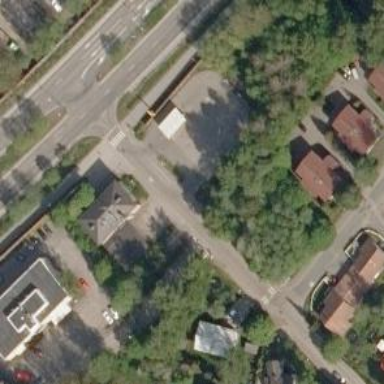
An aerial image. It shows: Asphalt footway with crossing.